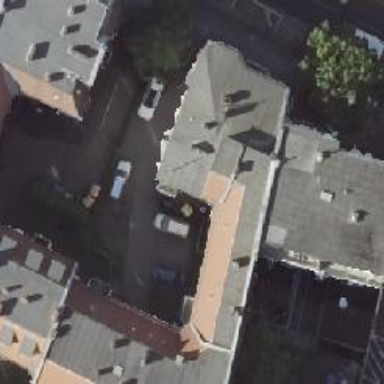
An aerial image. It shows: Residential building with double saltbox roof shape. The building is white in color.